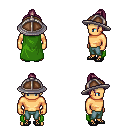
a pixel art fantasy rpg character, male body template, human, tanned skin, green cape, teal pants, white blonde short topknot hairstyle, chain helm, ghillies, four views (front, back, left, right), 2x2 character sprite sheet, small pixel art, hard edges, no anti-aliasing